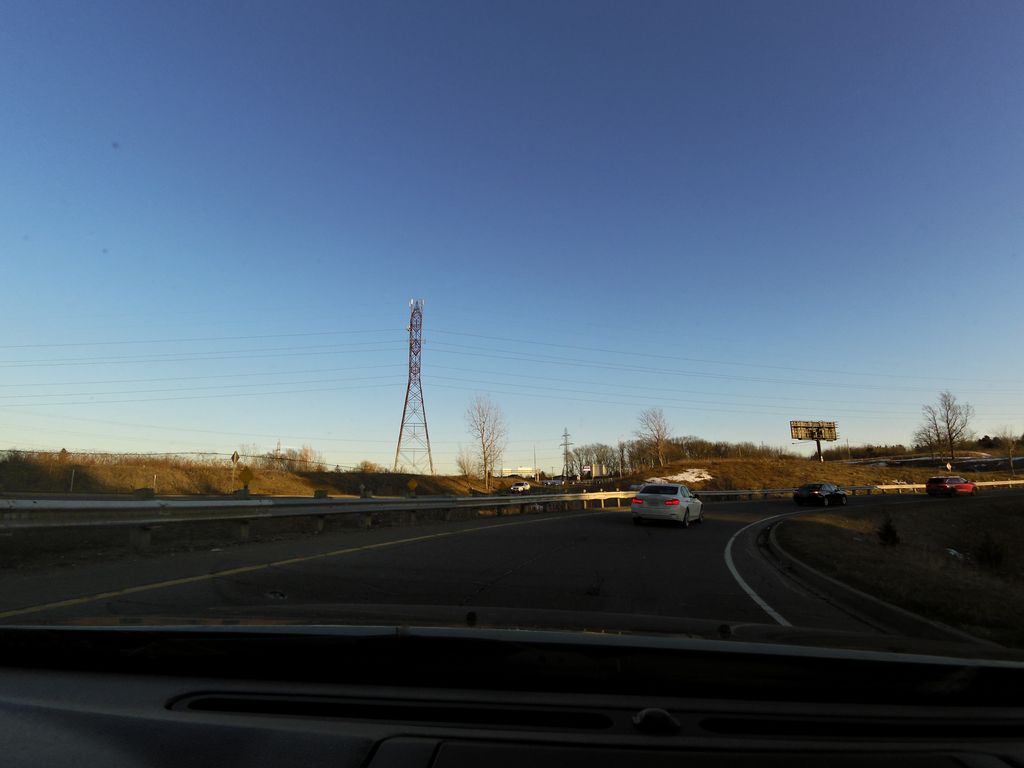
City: hamilton